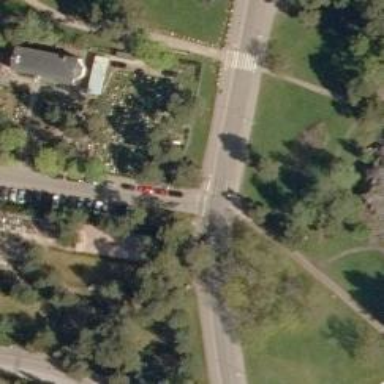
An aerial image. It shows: Uncontrolled road crossing.